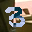
Label: 3